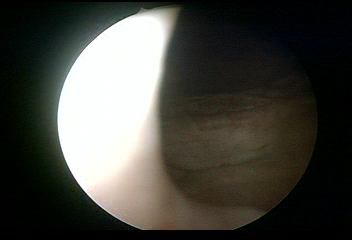
Modality: WLC
Class: Normal mucosa
Bladder cancer association: No